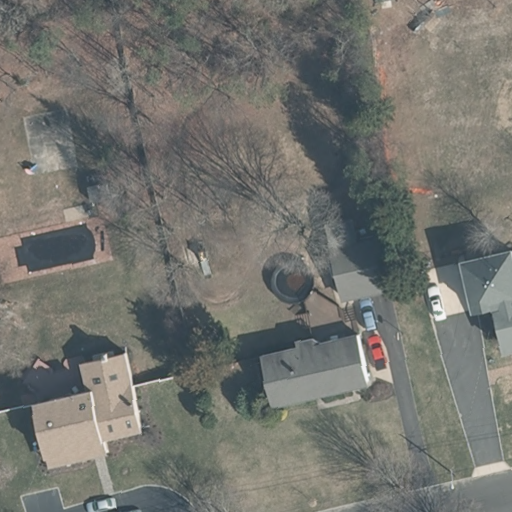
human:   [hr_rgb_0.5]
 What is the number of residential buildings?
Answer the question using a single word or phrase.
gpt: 4

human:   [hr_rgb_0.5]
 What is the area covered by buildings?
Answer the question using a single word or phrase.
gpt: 796m2

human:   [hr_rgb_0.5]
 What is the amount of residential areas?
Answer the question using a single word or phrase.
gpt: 1

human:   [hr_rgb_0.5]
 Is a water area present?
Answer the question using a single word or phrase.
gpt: no

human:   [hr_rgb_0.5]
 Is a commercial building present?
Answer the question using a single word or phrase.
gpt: no

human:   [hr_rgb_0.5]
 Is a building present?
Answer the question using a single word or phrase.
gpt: yes

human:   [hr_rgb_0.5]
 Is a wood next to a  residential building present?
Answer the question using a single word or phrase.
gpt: yes

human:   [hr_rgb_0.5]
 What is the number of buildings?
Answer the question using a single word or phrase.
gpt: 5

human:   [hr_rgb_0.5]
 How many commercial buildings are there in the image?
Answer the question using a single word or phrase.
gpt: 0

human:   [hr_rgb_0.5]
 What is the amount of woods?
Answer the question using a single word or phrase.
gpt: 1

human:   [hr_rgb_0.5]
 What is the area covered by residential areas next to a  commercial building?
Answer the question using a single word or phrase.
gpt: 0m2

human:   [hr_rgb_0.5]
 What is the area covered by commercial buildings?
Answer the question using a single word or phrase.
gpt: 0m2

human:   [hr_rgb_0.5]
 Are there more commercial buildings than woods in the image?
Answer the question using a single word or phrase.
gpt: no

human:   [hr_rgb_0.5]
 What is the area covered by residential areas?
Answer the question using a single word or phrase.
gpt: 9196m2

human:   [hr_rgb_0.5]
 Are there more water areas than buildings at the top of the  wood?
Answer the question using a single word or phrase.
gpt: no

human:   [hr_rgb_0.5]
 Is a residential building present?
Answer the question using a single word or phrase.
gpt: yes

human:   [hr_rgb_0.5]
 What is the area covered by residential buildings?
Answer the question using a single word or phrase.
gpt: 770m2

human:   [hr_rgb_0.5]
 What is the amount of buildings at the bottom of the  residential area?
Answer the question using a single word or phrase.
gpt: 0

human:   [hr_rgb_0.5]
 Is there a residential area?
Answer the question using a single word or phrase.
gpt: yes

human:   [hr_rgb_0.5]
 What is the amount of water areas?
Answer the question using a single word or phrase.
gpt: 0

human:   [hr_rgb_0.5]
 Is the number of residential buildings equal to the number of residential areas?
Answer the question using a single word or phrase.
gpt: no

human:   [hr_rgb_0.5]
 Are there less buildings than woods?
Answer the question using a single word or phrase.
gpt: no

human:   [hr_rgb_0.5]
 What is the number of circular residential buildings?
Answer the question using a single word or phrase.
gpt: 0

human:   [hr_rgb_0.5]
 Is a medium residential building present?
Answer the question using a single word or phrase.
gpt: yes

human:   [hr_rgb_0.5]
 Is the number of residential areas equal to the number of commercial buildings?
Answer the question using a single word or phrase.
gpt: no

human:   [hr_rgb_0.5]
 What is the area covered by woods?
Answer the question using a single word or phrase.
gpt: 1417m2

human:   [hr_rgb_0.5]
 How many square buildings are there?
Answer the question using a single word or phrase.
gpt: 0

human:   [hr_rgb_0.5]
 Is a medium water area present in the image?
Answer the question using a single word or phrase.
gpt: no

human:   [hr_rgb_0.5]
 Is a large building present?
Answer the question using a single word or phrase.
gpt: no

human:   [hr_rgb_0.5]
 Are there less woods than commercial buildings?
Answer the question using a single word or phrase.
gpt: no

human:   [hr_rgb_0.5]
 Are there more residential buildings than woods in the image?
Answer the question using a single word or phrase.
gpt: yes

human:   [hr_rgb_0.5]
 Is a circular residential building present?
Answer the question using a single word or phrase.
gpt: no

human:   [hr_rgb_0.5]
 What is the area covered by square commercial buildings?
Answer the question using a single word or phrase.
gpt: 0m2

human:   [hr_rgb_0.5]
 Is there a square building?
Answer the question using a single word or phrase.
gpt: no

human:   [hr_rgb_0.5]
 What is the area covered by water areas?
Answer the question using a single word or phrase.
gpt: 0m2

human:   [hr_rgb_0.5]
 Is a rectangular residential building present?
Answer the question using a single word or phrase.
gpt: yes

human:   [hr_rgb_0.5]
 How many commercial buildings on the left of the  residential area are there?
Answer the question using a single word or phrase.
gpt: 0

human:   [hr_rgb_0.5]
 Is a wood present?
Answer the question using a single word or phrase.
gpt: yes

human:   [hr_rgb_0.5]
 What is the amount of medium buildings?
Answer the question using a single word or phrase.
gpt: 3

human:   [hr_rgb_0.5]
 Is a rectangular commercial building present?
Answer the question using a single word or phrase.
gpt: no

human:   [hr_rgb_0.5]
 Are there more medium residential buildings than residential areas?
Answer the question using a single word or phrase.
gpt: yes

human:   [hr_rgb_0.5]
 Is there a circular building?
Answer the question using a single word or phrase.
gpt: no

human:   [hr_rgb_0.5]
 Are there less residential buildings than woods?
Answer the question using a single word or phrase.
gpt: no

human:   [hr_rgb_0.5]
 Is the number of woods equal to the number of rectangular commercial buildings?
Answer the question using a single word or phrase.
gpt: no

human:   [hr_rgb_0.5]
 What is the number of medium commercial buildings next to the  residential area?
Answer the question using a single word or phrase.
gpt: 0

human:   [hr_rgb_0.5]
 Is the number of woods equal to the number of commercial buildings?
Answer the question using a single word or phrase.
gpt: no

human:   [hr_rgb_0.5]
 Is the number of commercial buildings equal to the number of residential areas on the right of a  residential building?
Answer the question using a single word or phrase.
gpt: yes

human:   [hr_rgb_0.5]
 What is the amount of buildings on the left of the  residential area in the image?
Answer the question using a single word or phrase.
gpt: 0

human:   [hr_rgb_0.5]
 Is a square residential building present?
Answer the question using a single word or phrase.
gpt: no

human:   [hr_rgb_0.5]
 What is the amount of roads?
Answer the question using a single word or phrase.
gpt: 0

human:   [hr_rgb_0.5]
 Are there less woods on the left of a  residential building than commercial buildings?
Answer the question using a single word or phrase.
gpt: no

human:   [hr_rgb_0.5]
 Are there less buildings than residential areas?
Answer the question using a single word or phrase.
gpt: no

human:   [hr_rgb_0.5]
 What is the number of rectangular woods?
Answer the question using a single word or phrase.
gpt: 1

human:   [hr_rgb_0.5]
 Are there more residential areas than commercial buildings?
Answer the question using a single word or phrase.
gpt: yes

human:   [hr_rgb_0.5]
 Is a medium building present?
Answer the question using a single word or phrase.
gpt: yes

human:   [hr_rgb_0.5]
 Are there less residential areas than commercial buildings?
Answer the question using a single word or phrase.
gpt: no

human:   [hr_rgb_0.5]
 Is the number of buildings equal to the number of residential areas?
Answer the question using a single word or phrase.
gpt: no

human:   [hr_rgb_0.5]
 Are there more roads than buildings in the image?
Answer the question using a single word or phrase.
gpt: no

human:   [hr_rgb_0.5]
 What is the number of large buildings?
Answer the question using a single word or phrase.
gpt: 0

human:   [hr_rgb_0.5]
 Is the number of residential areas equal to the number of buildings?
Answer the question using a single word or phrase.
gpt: no

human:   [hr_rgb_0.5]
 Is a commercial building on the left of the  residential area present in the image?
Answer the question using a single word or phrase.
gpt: no

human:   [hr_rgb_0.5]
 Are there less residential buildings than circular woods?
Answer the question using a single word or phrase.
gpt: no

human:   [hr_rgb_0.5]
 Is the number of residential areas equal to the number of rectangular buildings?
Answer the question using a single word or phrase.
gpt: no

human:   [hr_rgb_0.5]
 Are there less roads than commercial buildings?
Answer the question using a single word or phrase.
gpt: no